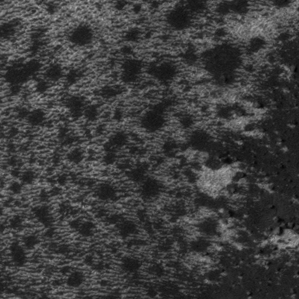
Label: frost